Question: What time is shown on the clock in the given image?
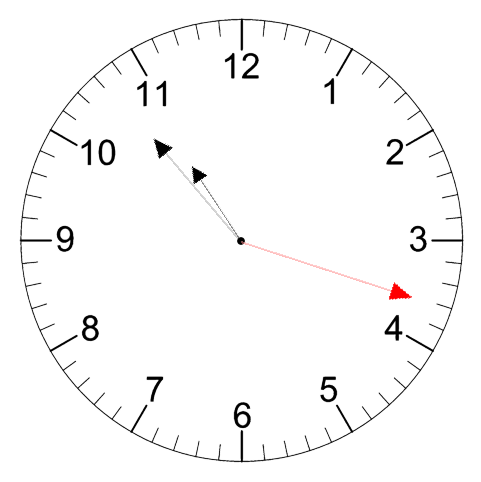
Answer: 10:53:18